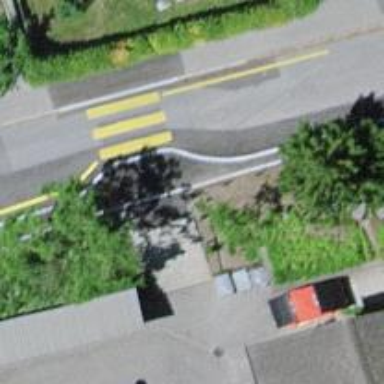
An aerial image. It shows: Residential road with asphalt surface. There is sidewalk on the left side.